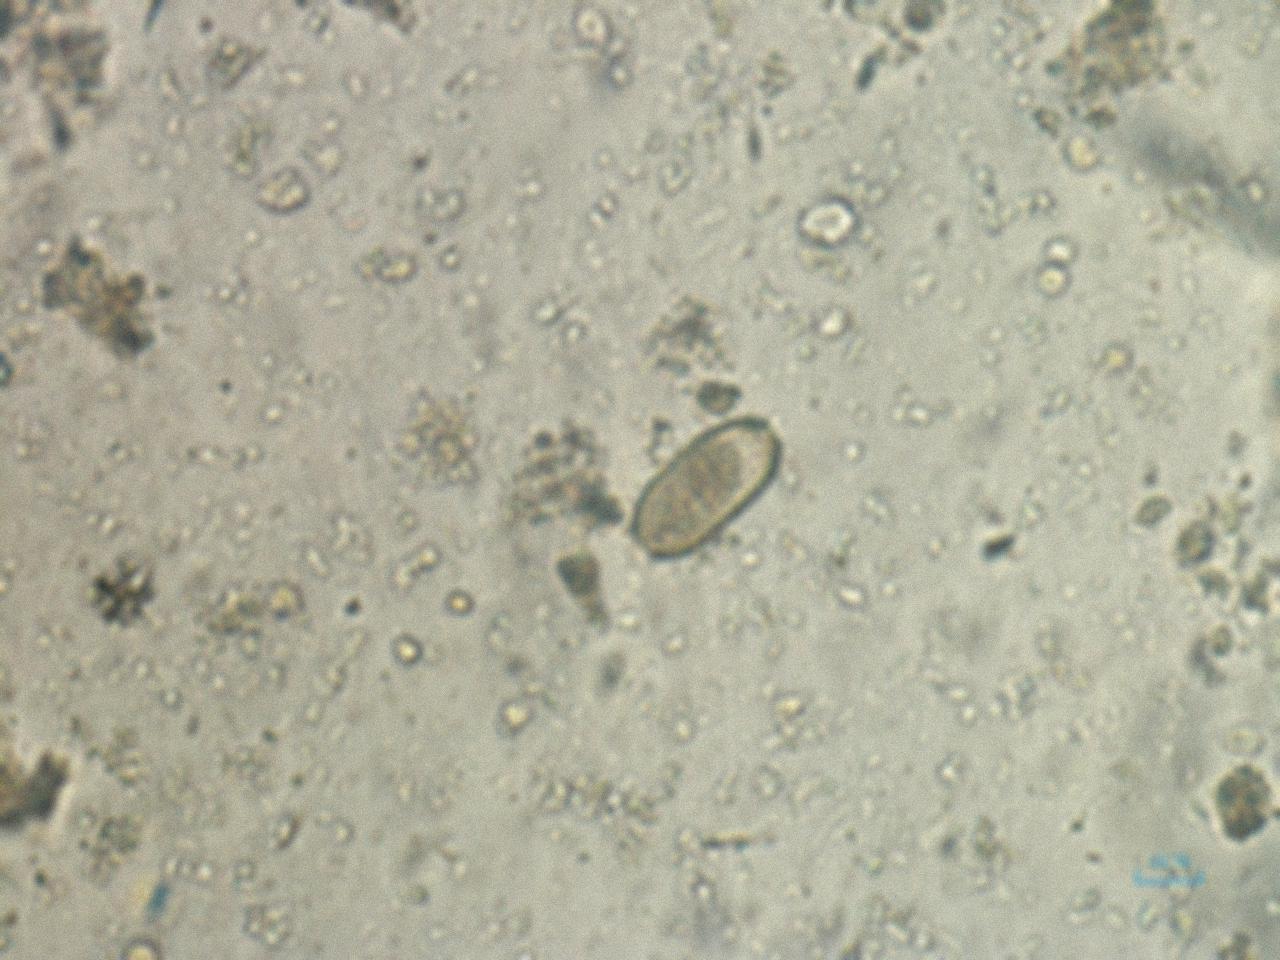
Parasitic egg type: Capillaria philippinensis